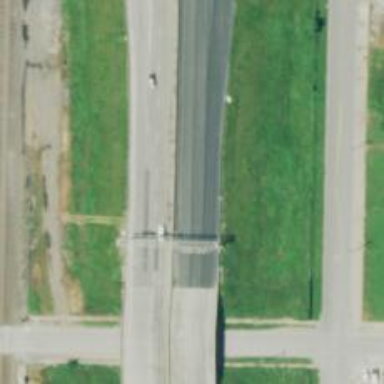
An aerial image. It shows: Motorway junction.